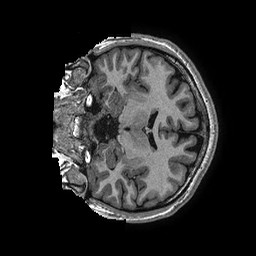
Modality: T1w
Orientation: coronal
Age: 22
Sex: male
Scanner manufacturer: ge
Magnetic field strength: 3 T
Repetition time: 0.006952 s
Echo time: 0.00292 s